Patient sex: M
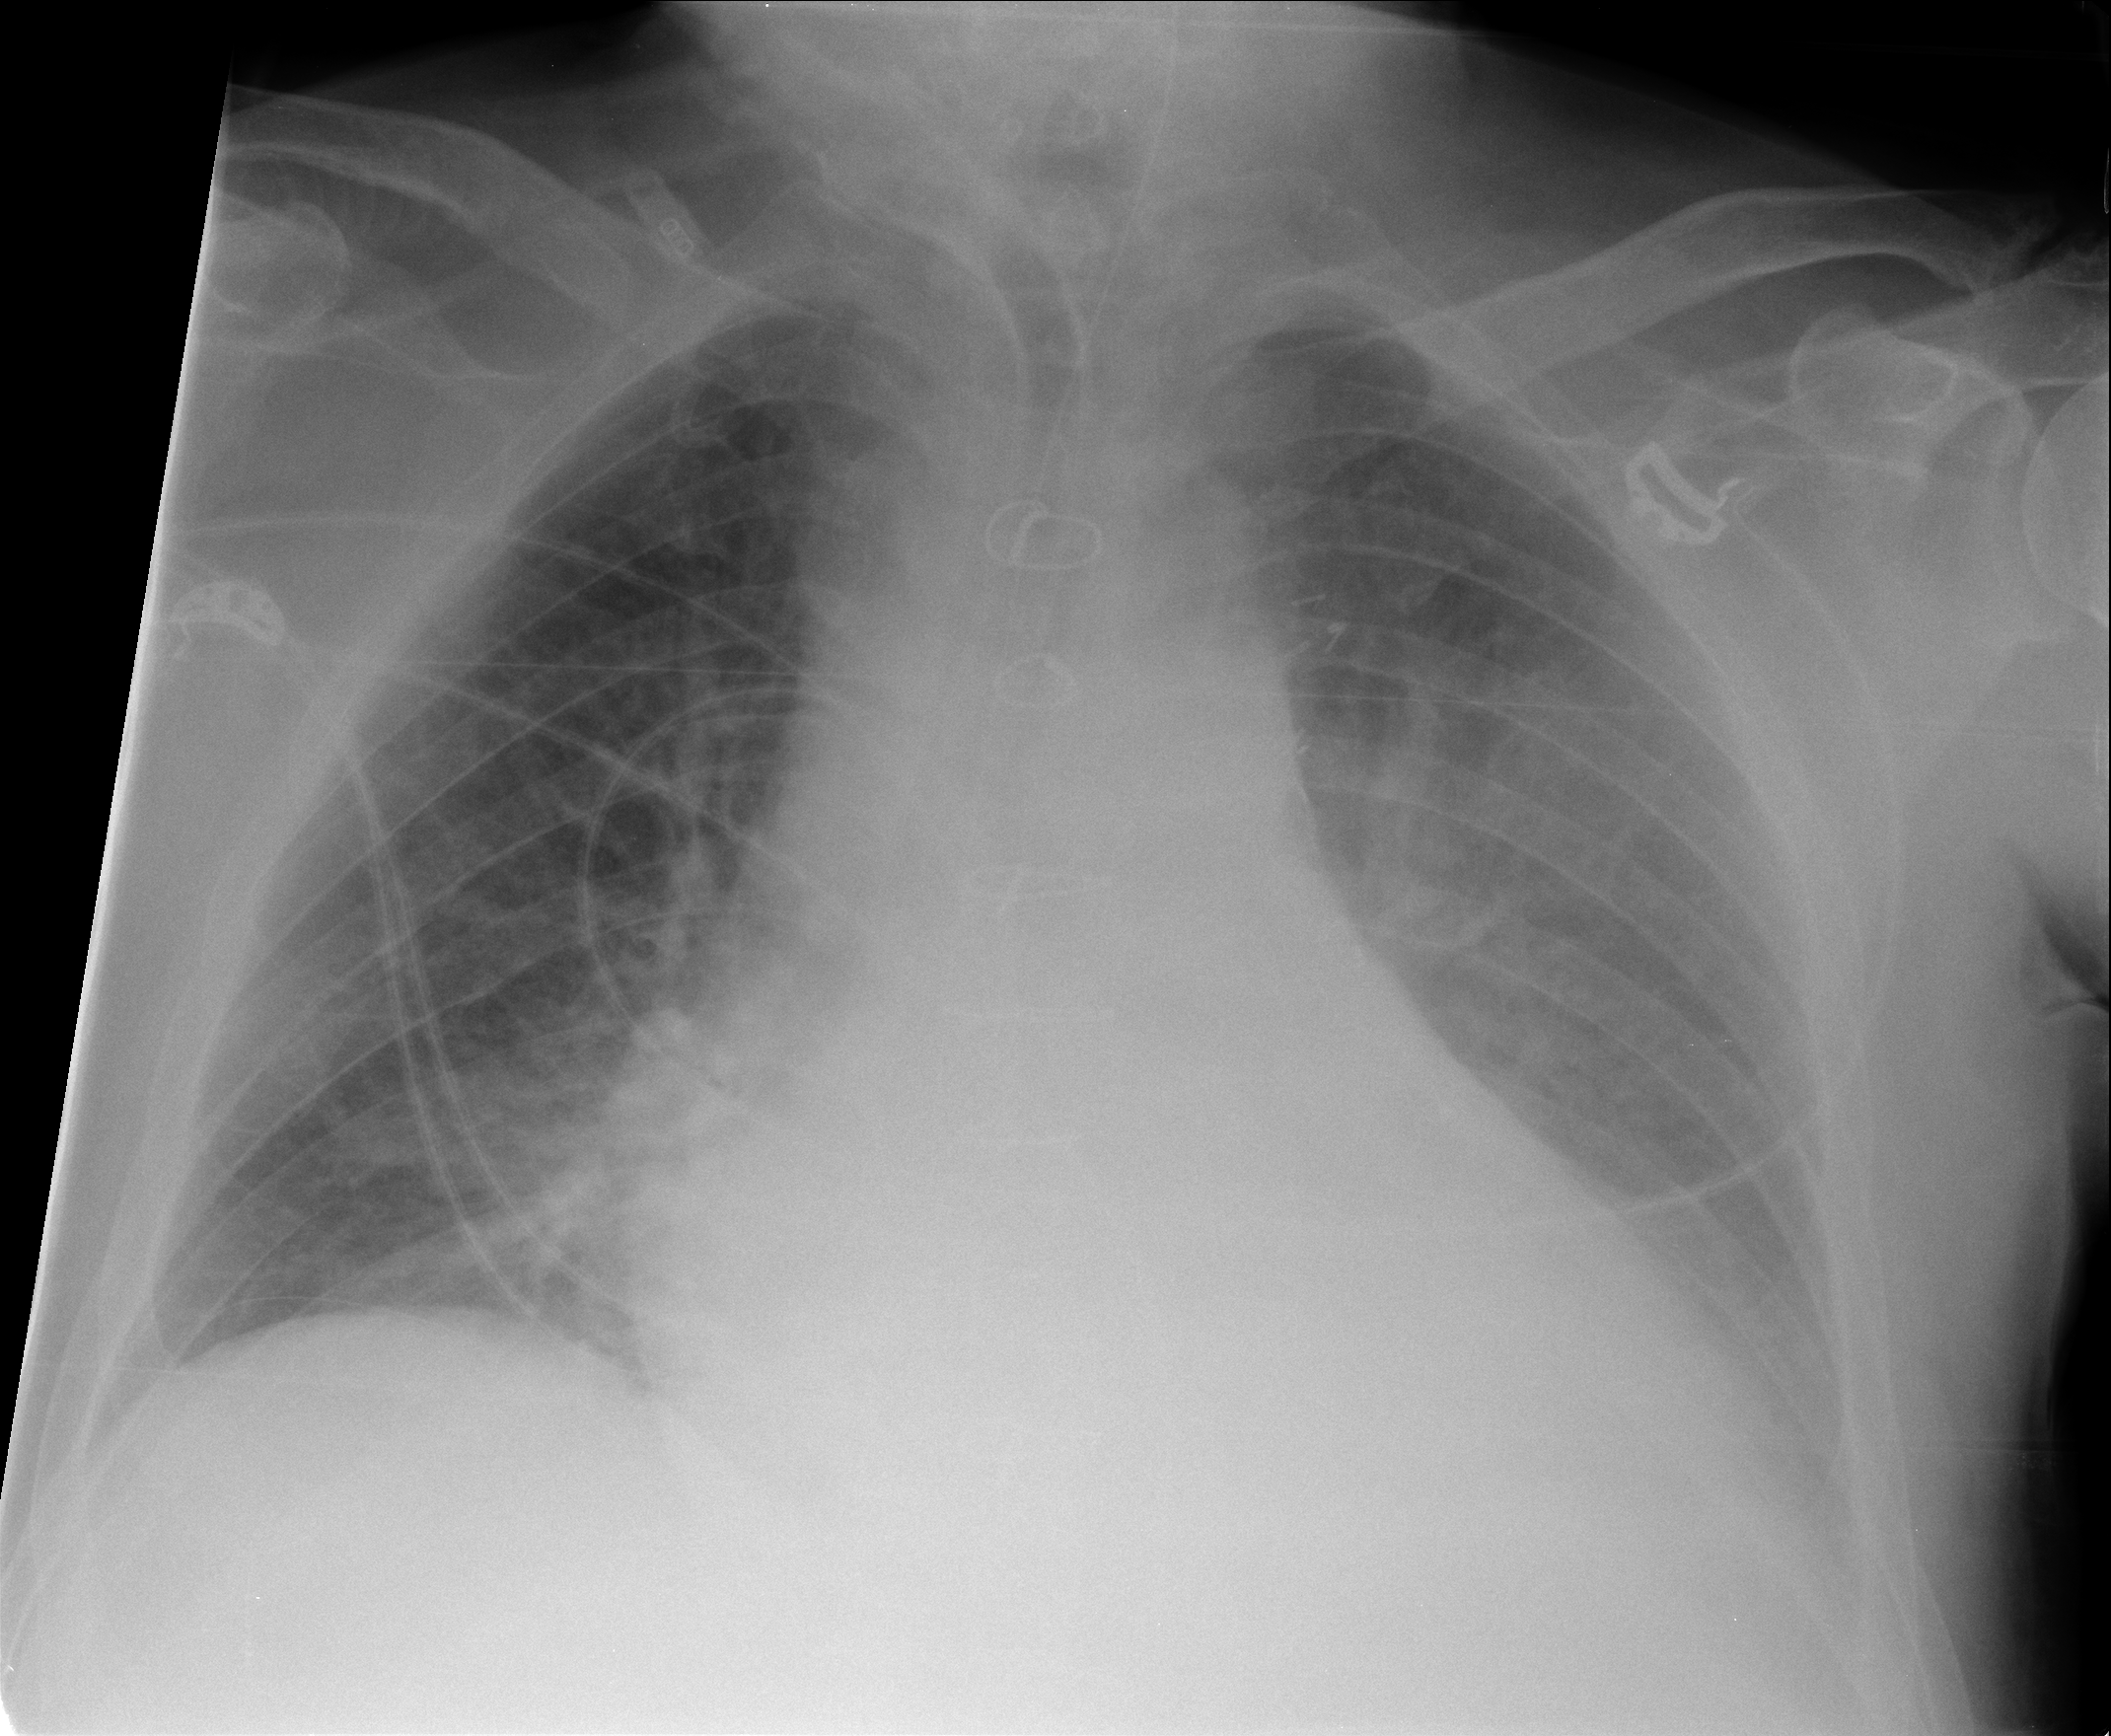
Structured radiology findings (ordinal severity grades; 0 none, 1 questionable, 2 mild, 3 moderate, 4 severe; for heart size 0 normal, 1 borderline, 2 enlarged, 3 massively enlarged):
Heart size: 2
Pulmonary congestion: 2
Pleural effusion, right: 1
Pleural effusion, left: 2
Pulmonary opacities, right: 1
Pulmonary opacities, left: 2
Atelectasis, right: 2
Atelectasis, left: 2